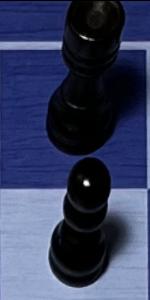
Label: Pawn_Black